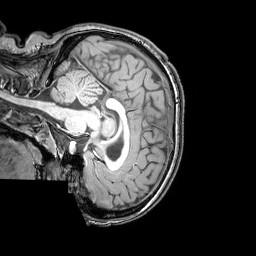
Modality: T1w
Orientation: sagittal
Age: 22
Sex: female
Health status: healthy
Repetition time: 0.081 s
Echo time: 0.037 s